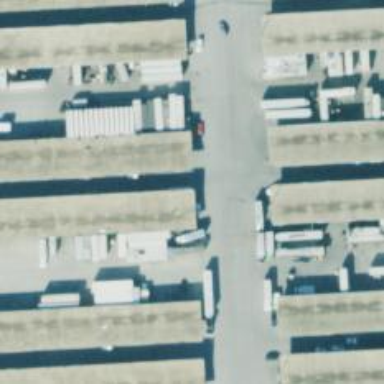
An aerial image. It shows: Marketplace.